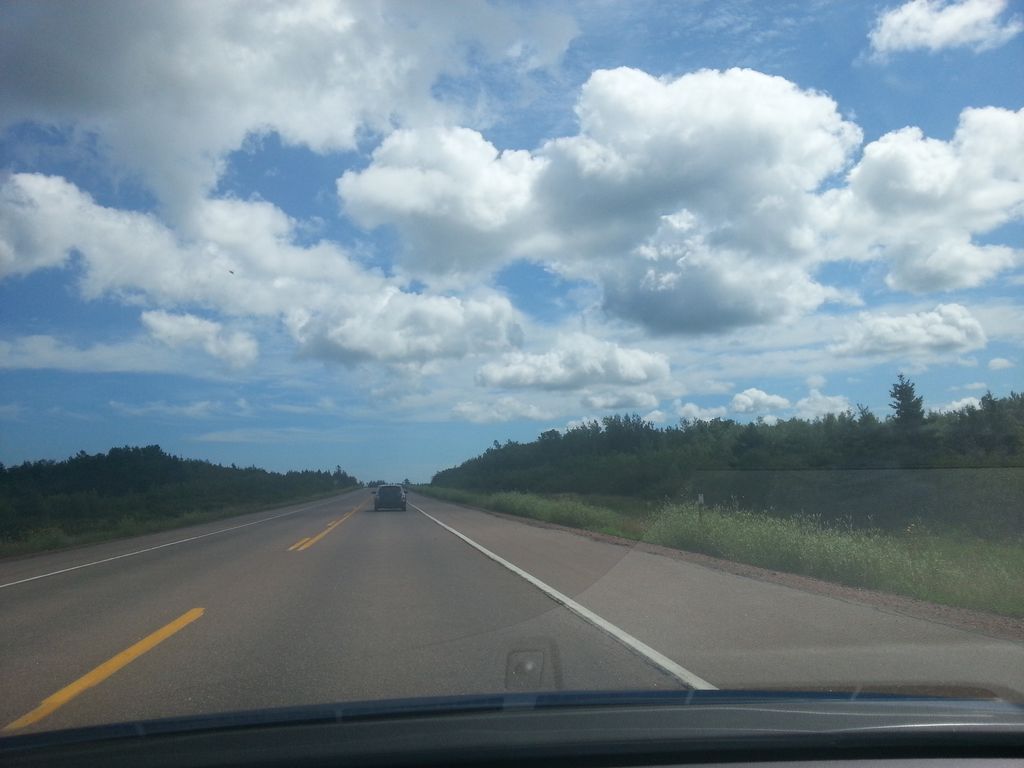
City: charlottetown